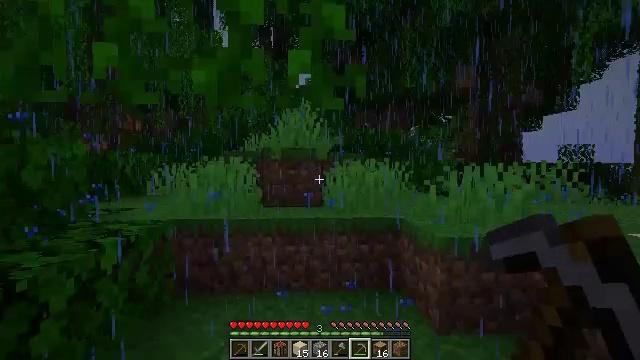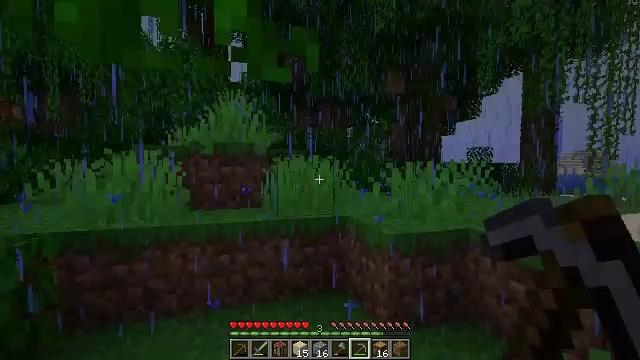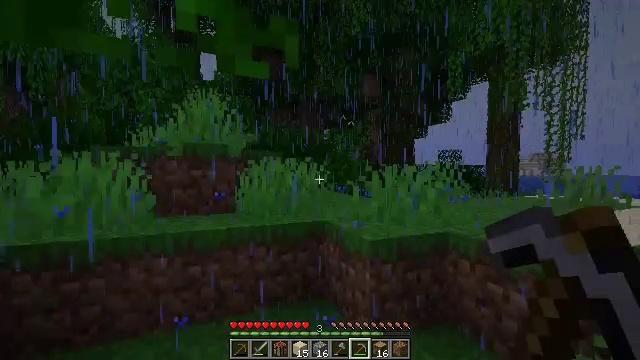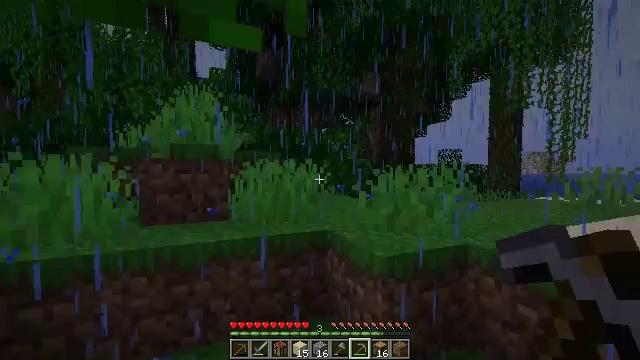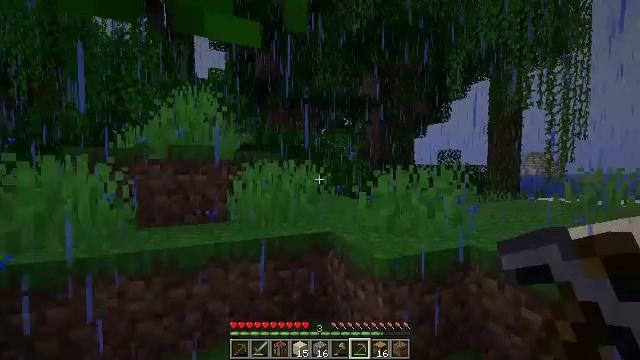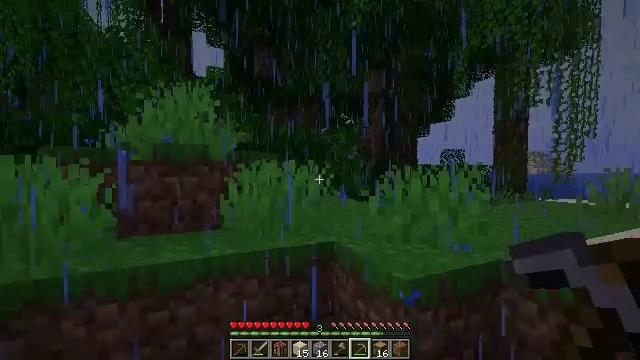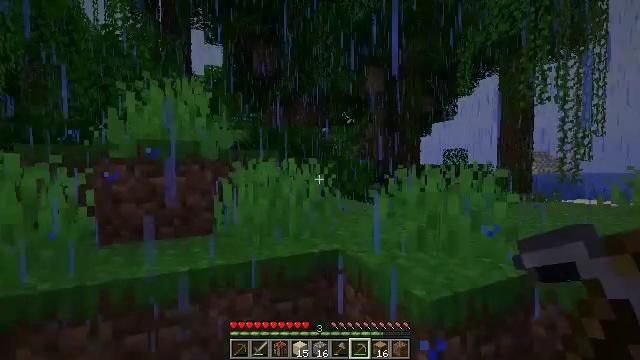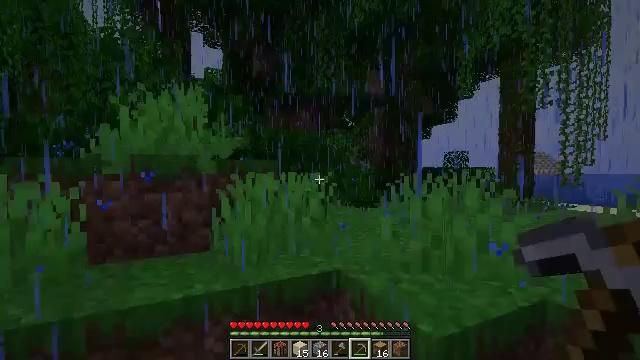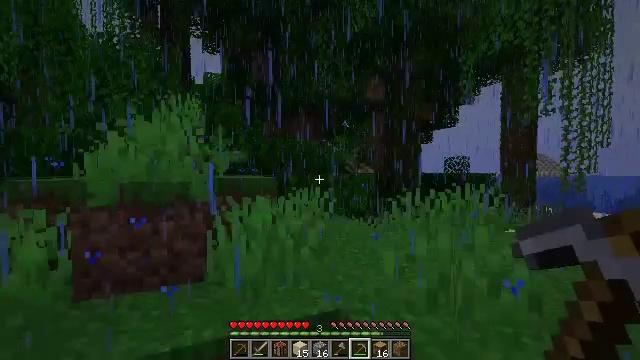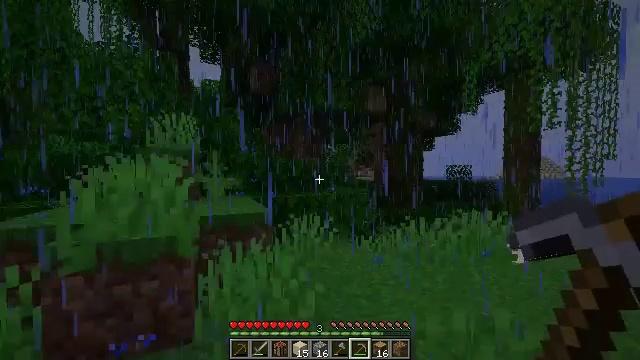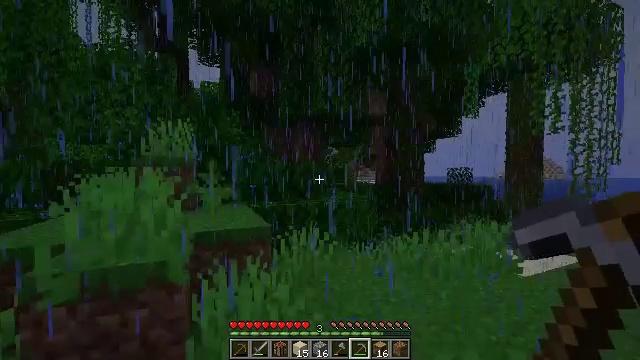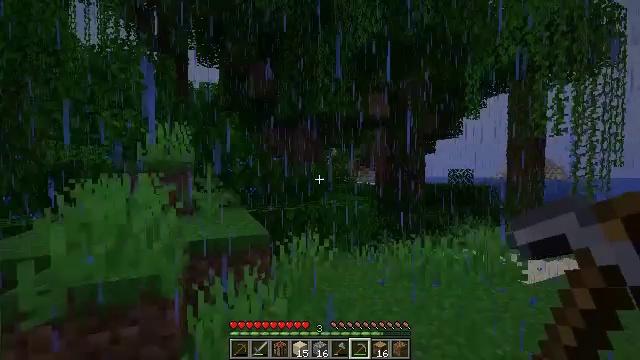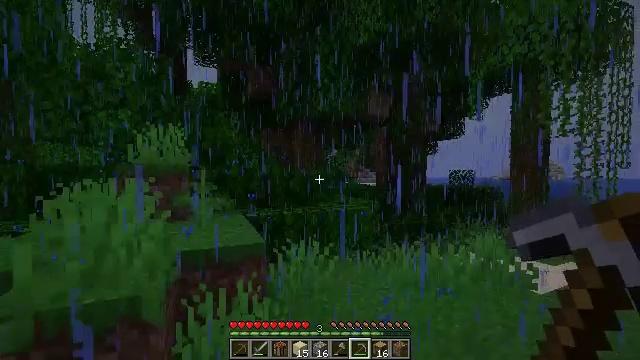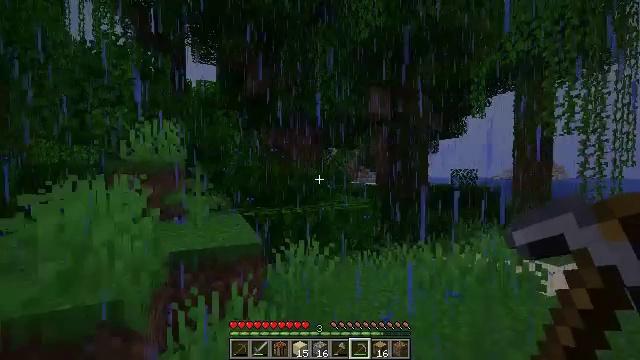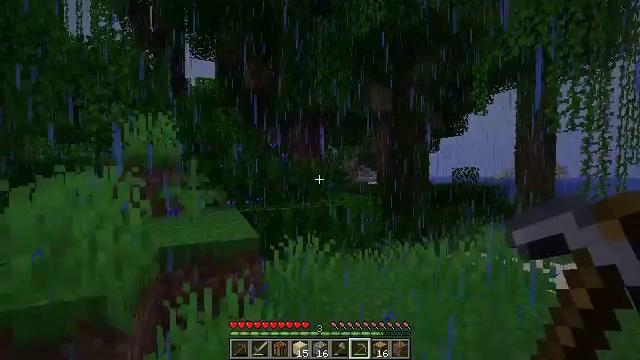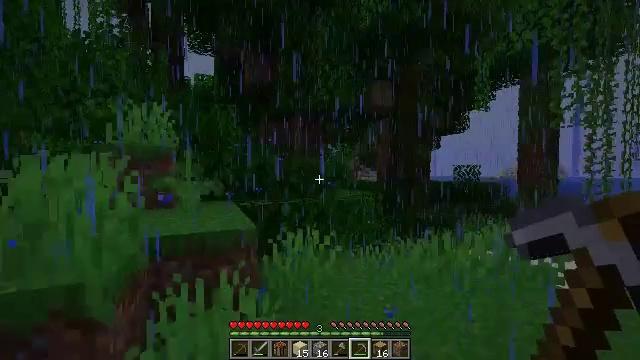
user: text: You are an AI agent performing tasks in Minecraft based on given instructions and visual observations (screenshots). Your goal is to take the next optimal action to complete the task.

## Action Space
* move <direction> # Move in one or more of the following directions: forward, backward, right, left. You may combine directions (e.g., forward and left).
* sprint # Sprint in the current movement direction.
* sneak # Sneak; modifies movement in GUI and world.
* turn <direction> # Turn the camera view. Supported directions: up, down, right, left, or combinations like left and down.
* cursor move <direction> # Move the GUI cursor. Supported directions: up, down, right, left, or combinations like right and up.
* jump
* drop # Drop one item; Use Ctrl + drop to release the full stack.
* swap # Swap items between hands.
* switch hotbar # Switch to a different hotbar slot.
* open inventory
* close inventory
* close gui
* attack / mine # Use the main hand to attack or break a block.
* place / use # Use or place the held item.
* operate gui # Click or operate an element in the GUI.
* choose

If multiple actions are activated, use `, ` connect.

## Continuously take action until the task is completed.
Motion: motion action
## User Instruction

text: Clear the jungle leaves to make way.
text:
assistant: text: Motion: move forward, turn right
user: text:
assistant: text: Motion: move forward, turn right
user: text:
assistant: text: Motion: move forward
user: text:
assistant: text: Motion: move forward
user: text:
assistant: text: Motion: move forward
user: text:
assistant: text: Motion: move forward
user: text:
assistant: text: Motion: move forward, jump
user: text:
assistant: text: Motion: move forward, jump
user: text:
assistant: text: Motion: move forward, jump
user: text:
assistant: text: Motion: move forward, jump
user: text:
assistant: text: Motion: move forward, jump
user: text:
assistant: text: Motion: move forward
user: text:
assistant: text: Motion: move forward
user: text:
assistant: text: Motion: move forward
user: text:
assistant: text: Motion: move forward
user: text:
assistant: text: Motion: move forward
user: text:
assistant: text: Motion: move forward
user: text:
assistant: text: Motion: move forward
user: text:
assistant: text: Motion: move forward
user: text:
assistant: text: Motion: move forward
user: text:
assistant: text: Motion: move forward, turn left
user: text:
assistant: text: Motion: move forward, turn left
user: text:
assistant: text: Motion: move forward, turn left
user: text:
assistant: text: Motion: move forward, turn left
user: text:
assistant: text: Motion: move forward, turn left, jump
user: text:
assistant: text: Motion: move forward, turn left, jump
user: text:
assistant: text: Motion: move forward, jump
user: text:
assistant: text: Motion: move forward, jump
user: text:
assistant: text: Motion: move forward
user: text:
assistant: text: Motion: move forward